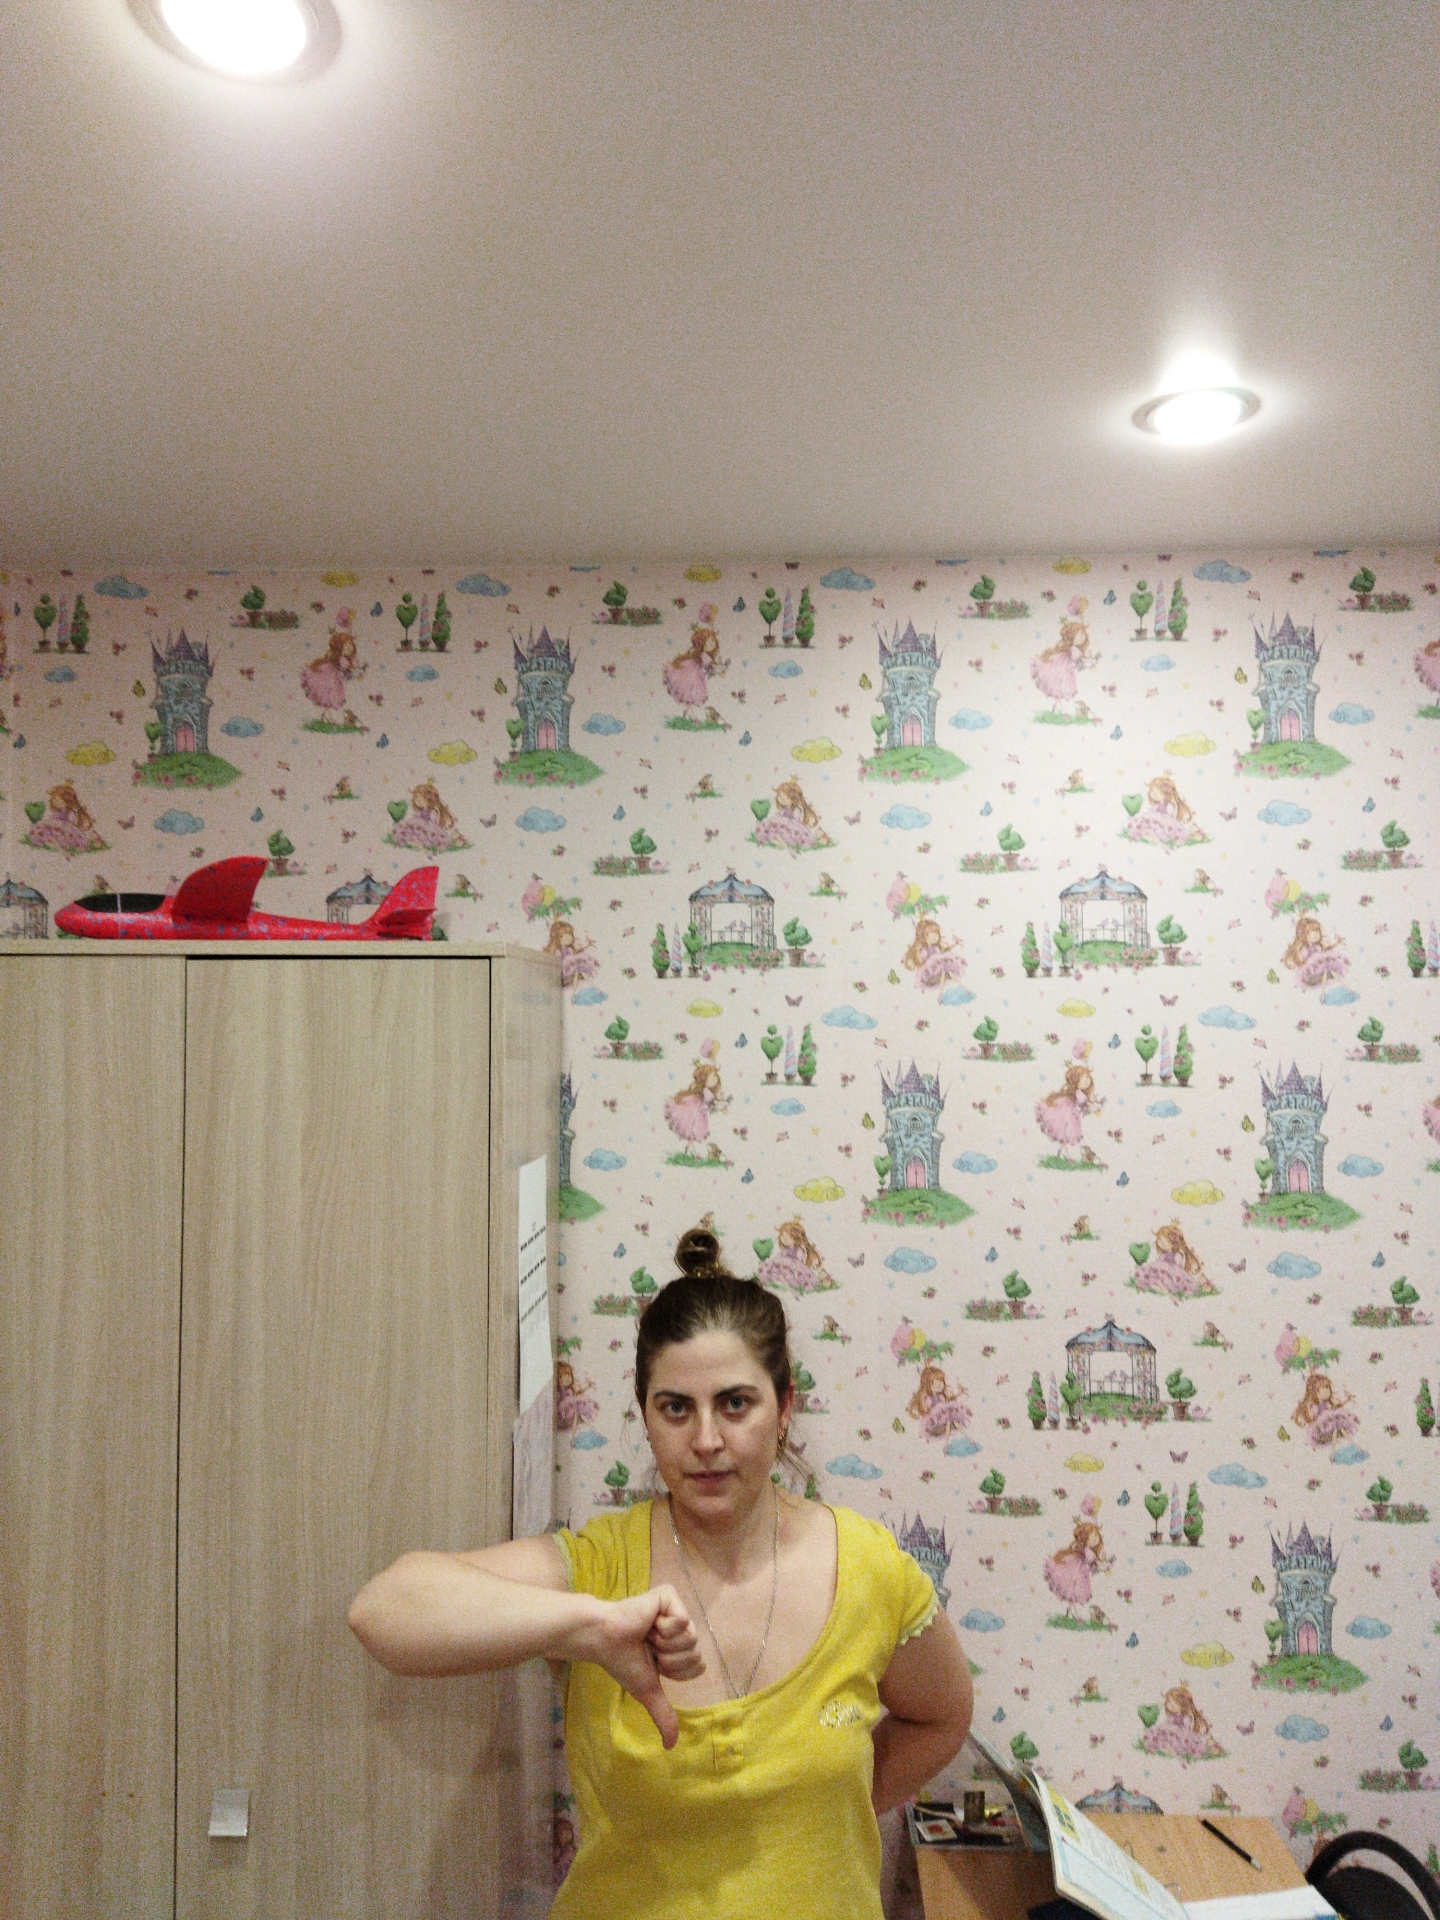
Label: noise